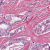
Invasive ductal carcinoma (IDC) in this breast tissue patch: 1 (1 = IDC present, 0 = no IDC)